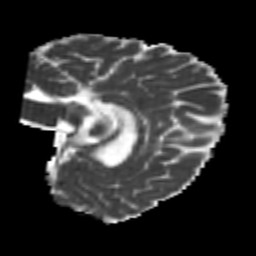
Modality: MD
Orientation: sagittal
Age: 20
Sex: male
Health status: healthy
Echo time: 0.074 s